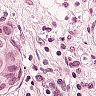
Metastatic tissue present: yes